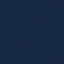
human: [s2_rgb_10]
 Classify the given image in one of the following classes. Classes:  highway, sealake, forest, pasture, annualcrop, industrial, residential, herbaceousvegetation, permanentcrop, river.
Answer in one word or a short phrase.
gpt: SeaLake